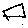
Label: square